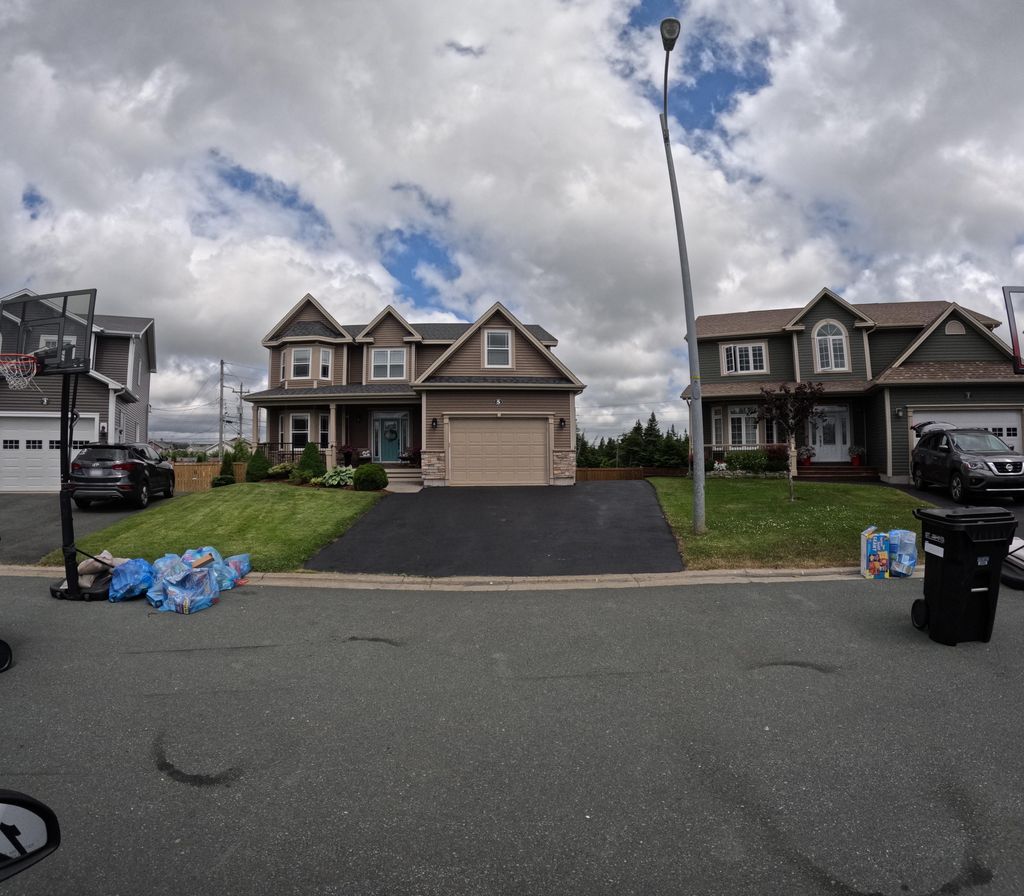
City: st_johns